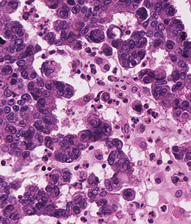
Tumor epithelial tissue: yes
Tumor-associated stroma tissue: no
Normal tissue: no